Question: So i have this app and for some crazy reason my footer is not sitting at the bottom of the screen even though i'm using the data-postsion="fixed"
any ideas?
heres my code and a screen grab,
'''
<div data-role="footer" data-position="fixed" data-theme="f" >
<div data-role="navbar">
<ul>
<li><a href="#page12" data-role="button" data-icon="arrow-l" data-iconpos="bottom" data-inline="true">Previous</a> </li>
<li><a href="#menu" data-role="button" data-icon="home" data-iconpos="bottom" data-inline="true">Home</a></li>
<li><a href="#page2" data-role="button" data-icon="arrow-r" data-iconpos="bottom" data-inline="true">Next</a></li>
</ul>
</div>
</div>
'''

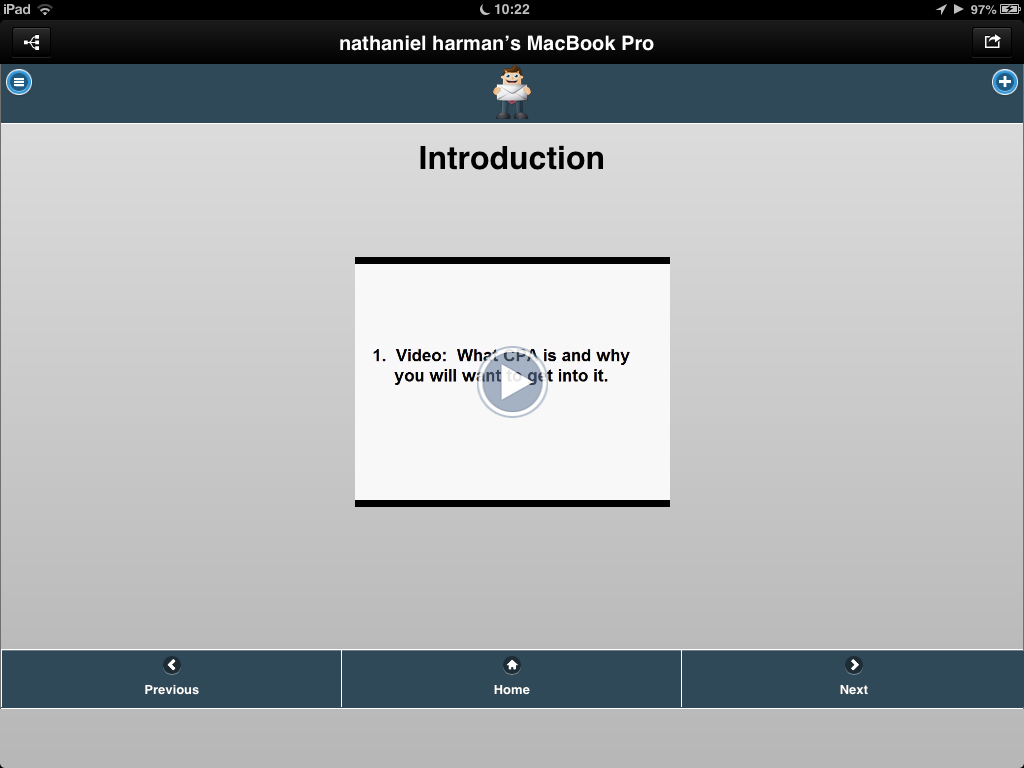
Answer: I think you are missing attribute "data-id" like data-id="sticky-footer" on all pages in combination with data-position="fixed".
> To make a footer persistent between transitions, add the data-id attribute to the footer of all relevant pages and use the same id value for each. For example, by adding data-id="myfooter" to the current page and the target page, the framework will keep the footer anchors in the same spot during the page animation. This effect will only work correctly if the header and footer toolbars are set to data-position="fixed" so they are in view during the transition.
Checkout: <URL>
'''
<div data-role="footer" data-id="foo1" data-position="fixed">
<div data-role="navbar">
<ul>
<li><a href="a.html">Info</a></li>
<li><a href="b.html">Friends</a></li>
<li><a href="c.html">Albums</a></li>
<li><a href="d.html">Emails</a></li>
</ul>
</div><!-- /navbar -->
'''